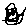
Label: house